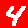
Digit: 4